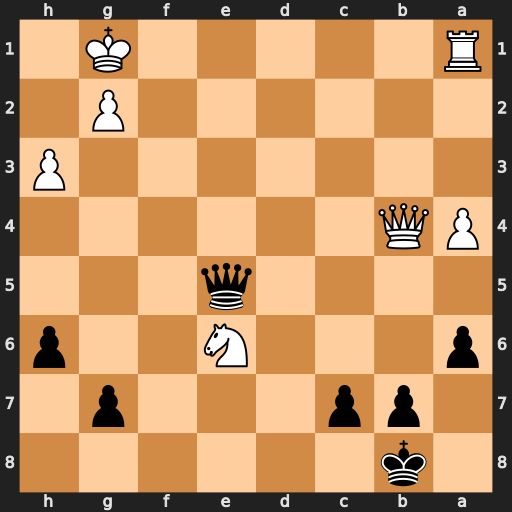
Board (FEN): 1k6/1pp3p1/p3N2p/4q3/PQ6/7P/6P1/R5K1
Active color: b
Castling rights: -
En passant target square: -
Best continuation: Qxa1+ Kh2 Qe5+